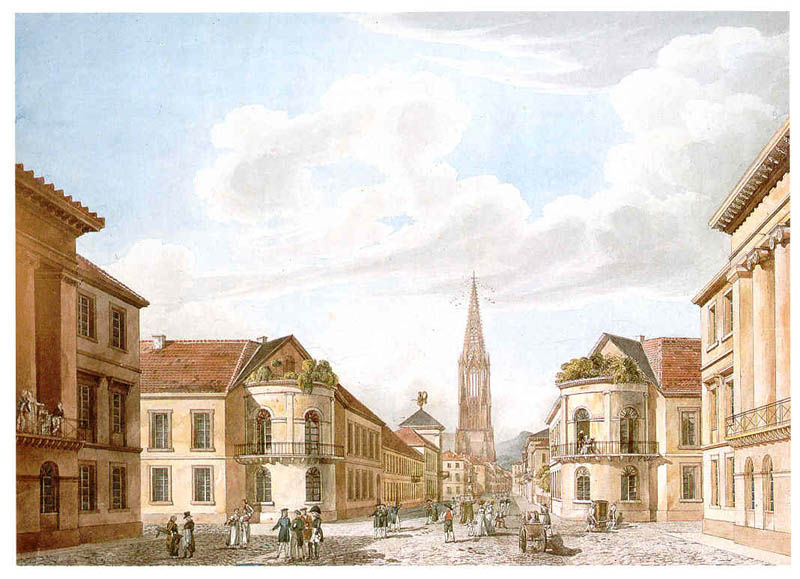
Titel: Blick von der Zähringer Vorstadt in die Stadtmitte von Freiburg
Künstler: Carl Ludwig Frommel
Standort: Karlsruhe
Institution: Staatliche Kunsthalle Karlsruhe
Schlagwörter: berg, blau, gemälde, himmel, mann, schatten, wolken, aquarell, bäume, frauen, kirchturm, menschen, stadt, blumen, braun, bunt, fenster, frankreich, frau, hell, hut, hüte, licht, männer, strasse, szene, säulen, weiss, zeichnung, dach, gebäude, haus, rot, beige, leute, malerei, menge, zylinder, alt, architektur, bild, öl, ferne, häuser, vögel, wind, kirche, land, klassizismus, personen, pflanzen, renaissance, alltag, landleben, pferd, rund, turm, balkon, farbig, sommer, ansicht, fassade, fassaden, ort, passanten, perspektive, pflaster, vedute, berge, fläche, dächer, mauer, hof, idylle, spazieren, kutsche, markt, platz, wagen, symmetrie, balkone, gruppen, stadtansicht, erker, kirchenturm, dom, spaziergang, symmetrisch, kopfsteinpflaster, soldat, sonntag, biedermeier, voluten, gotisch, marktplatz, himel, spaziergänger, dorisch, dresden, kupferstich, bepflanzung, leipzig, antikisch, stadtplatz, baustelle, fuhrwerk, kriche, dachgarten, tum, innenstadt, ercker, hauptstrasse, ulm, sänfte, win, frankfurt, kupferstick, mailand, kirchtrum, dombau, folk, 19. jahrhundert, 18. jahrhundert, 1750, 19 jahrhundert, aqaurell, klassizistik, kalssik, kirhturm, colorierte, bolkon, nplatz, gebrochener helm, klassizismu8s